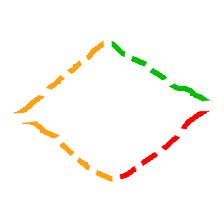
Shape: rhombus